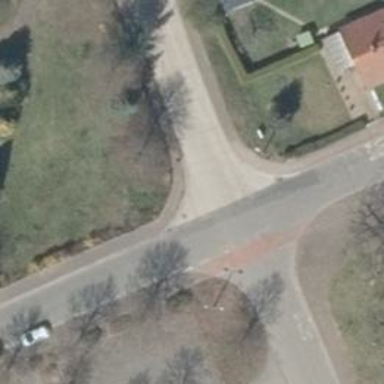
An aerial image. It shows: Residential road without sidewalk.